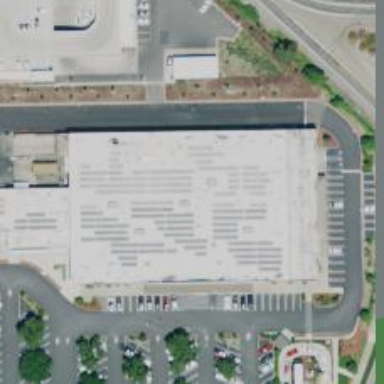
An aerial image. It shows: Supermarket.